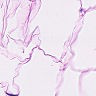
Metastatic tissue present: no